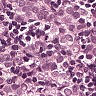
Metastatic tissue present: yes